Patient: sex F, age 63
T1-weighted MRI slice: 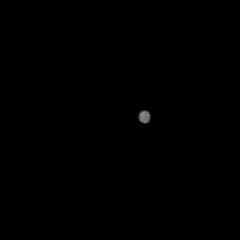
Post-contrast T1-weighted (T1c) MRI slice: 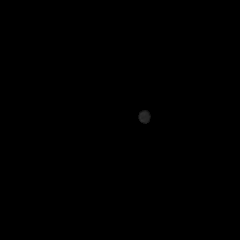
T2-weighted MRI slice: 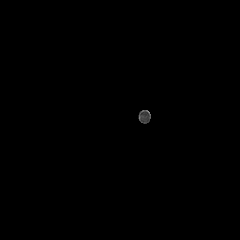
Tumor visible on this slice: no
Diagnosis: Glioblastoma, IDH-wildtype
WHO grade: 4